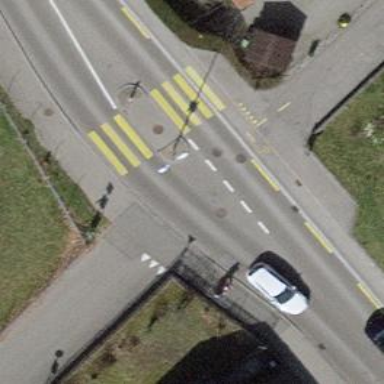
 featuring cycle track on the left side."